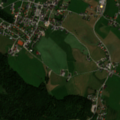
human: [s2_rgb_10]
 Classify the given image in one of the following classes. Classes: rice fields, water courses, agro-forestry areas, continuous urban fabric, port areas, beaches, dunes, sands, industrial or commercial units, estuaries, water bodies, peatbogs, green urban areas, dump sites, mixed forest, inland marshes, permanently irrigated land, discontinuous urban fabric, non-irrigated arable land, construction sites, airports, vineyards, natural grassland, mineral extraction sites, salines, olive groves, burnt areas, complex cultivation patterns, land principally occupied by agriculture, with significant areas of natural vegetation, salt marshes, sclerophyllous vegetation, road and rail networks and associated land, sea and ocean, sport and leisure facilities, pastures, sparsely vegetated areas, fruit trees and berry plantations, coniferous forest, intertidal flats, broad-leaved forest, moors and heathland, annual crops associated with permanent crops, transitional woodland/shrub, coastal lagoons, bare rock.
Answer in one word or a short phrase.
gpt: discontinuous urban fabric, pastures, broad-leaved forest, mixed forest